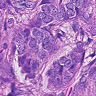
Metastatic tissue present: yes